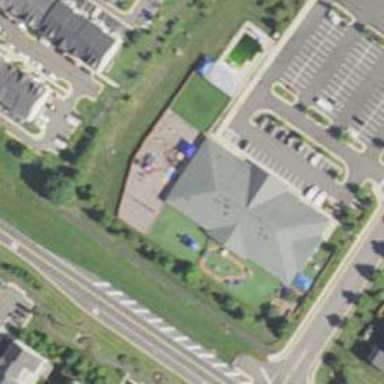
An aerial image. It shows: Kindergarten.